Question: I have a database where a company has an amount of slots, These slots can be filled with persons..
I want to do a query where
This is the query i'm trying but it's giving me the wrong results.
'''
select
name,
slots,
(select count(*) from persons) as persons
from companies
where city_id = 3
group by companies.id
'''
This should give me a table with the slots, and the amount of personsfilled for that company in the persons table, but it's returning the total amount of persons every time.
This is the result

Thank you!
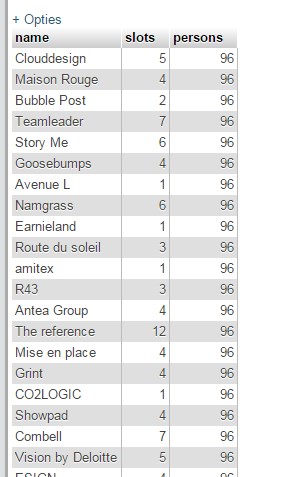
Answer: Like @JoeTaras said, you need to persons and companies to be able to tell/count which persons belong to which company. If you don't join them somehow, companies and persons will be treated and counted independently which is normally not very useful.
A different sub-query indeed be used, but it's not quite how 'you do it', and will probably be less performant than the straight-forward join.
Example:
'''
select
companies.id
companies.name,
companies.slots,
count(persons.id)
from companies
left outer join persons on companies.id = persons. ...
where companies.city_id = 3
group by companies.id, companies.name, companies.slots
'''